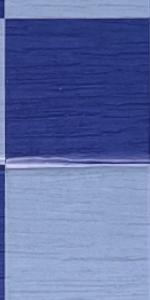
Label: Empty